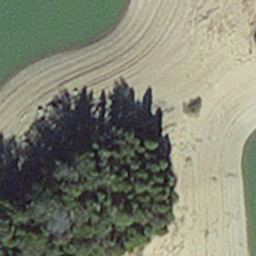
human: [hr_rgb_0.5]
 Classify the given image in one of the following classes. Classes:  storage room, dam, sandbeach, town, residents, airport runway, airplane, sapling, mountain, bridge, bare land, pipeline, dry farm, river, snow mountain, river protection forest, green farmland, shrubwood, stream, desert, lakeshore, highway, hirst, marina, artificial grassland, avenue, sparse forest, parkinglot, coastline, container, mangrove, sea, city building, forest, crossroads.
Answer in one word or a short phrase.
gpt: hirst